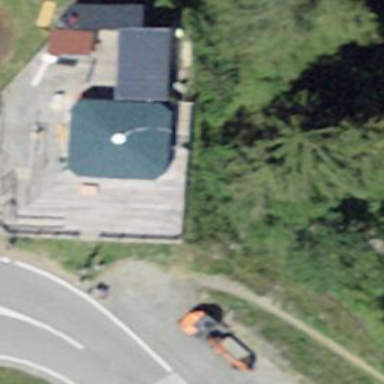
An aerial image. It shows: Building that houses bar.